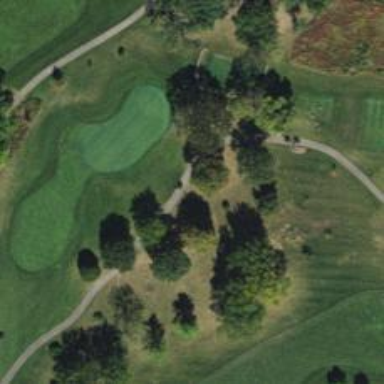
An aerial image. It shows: Service road designated as golf cart path.